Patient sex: M
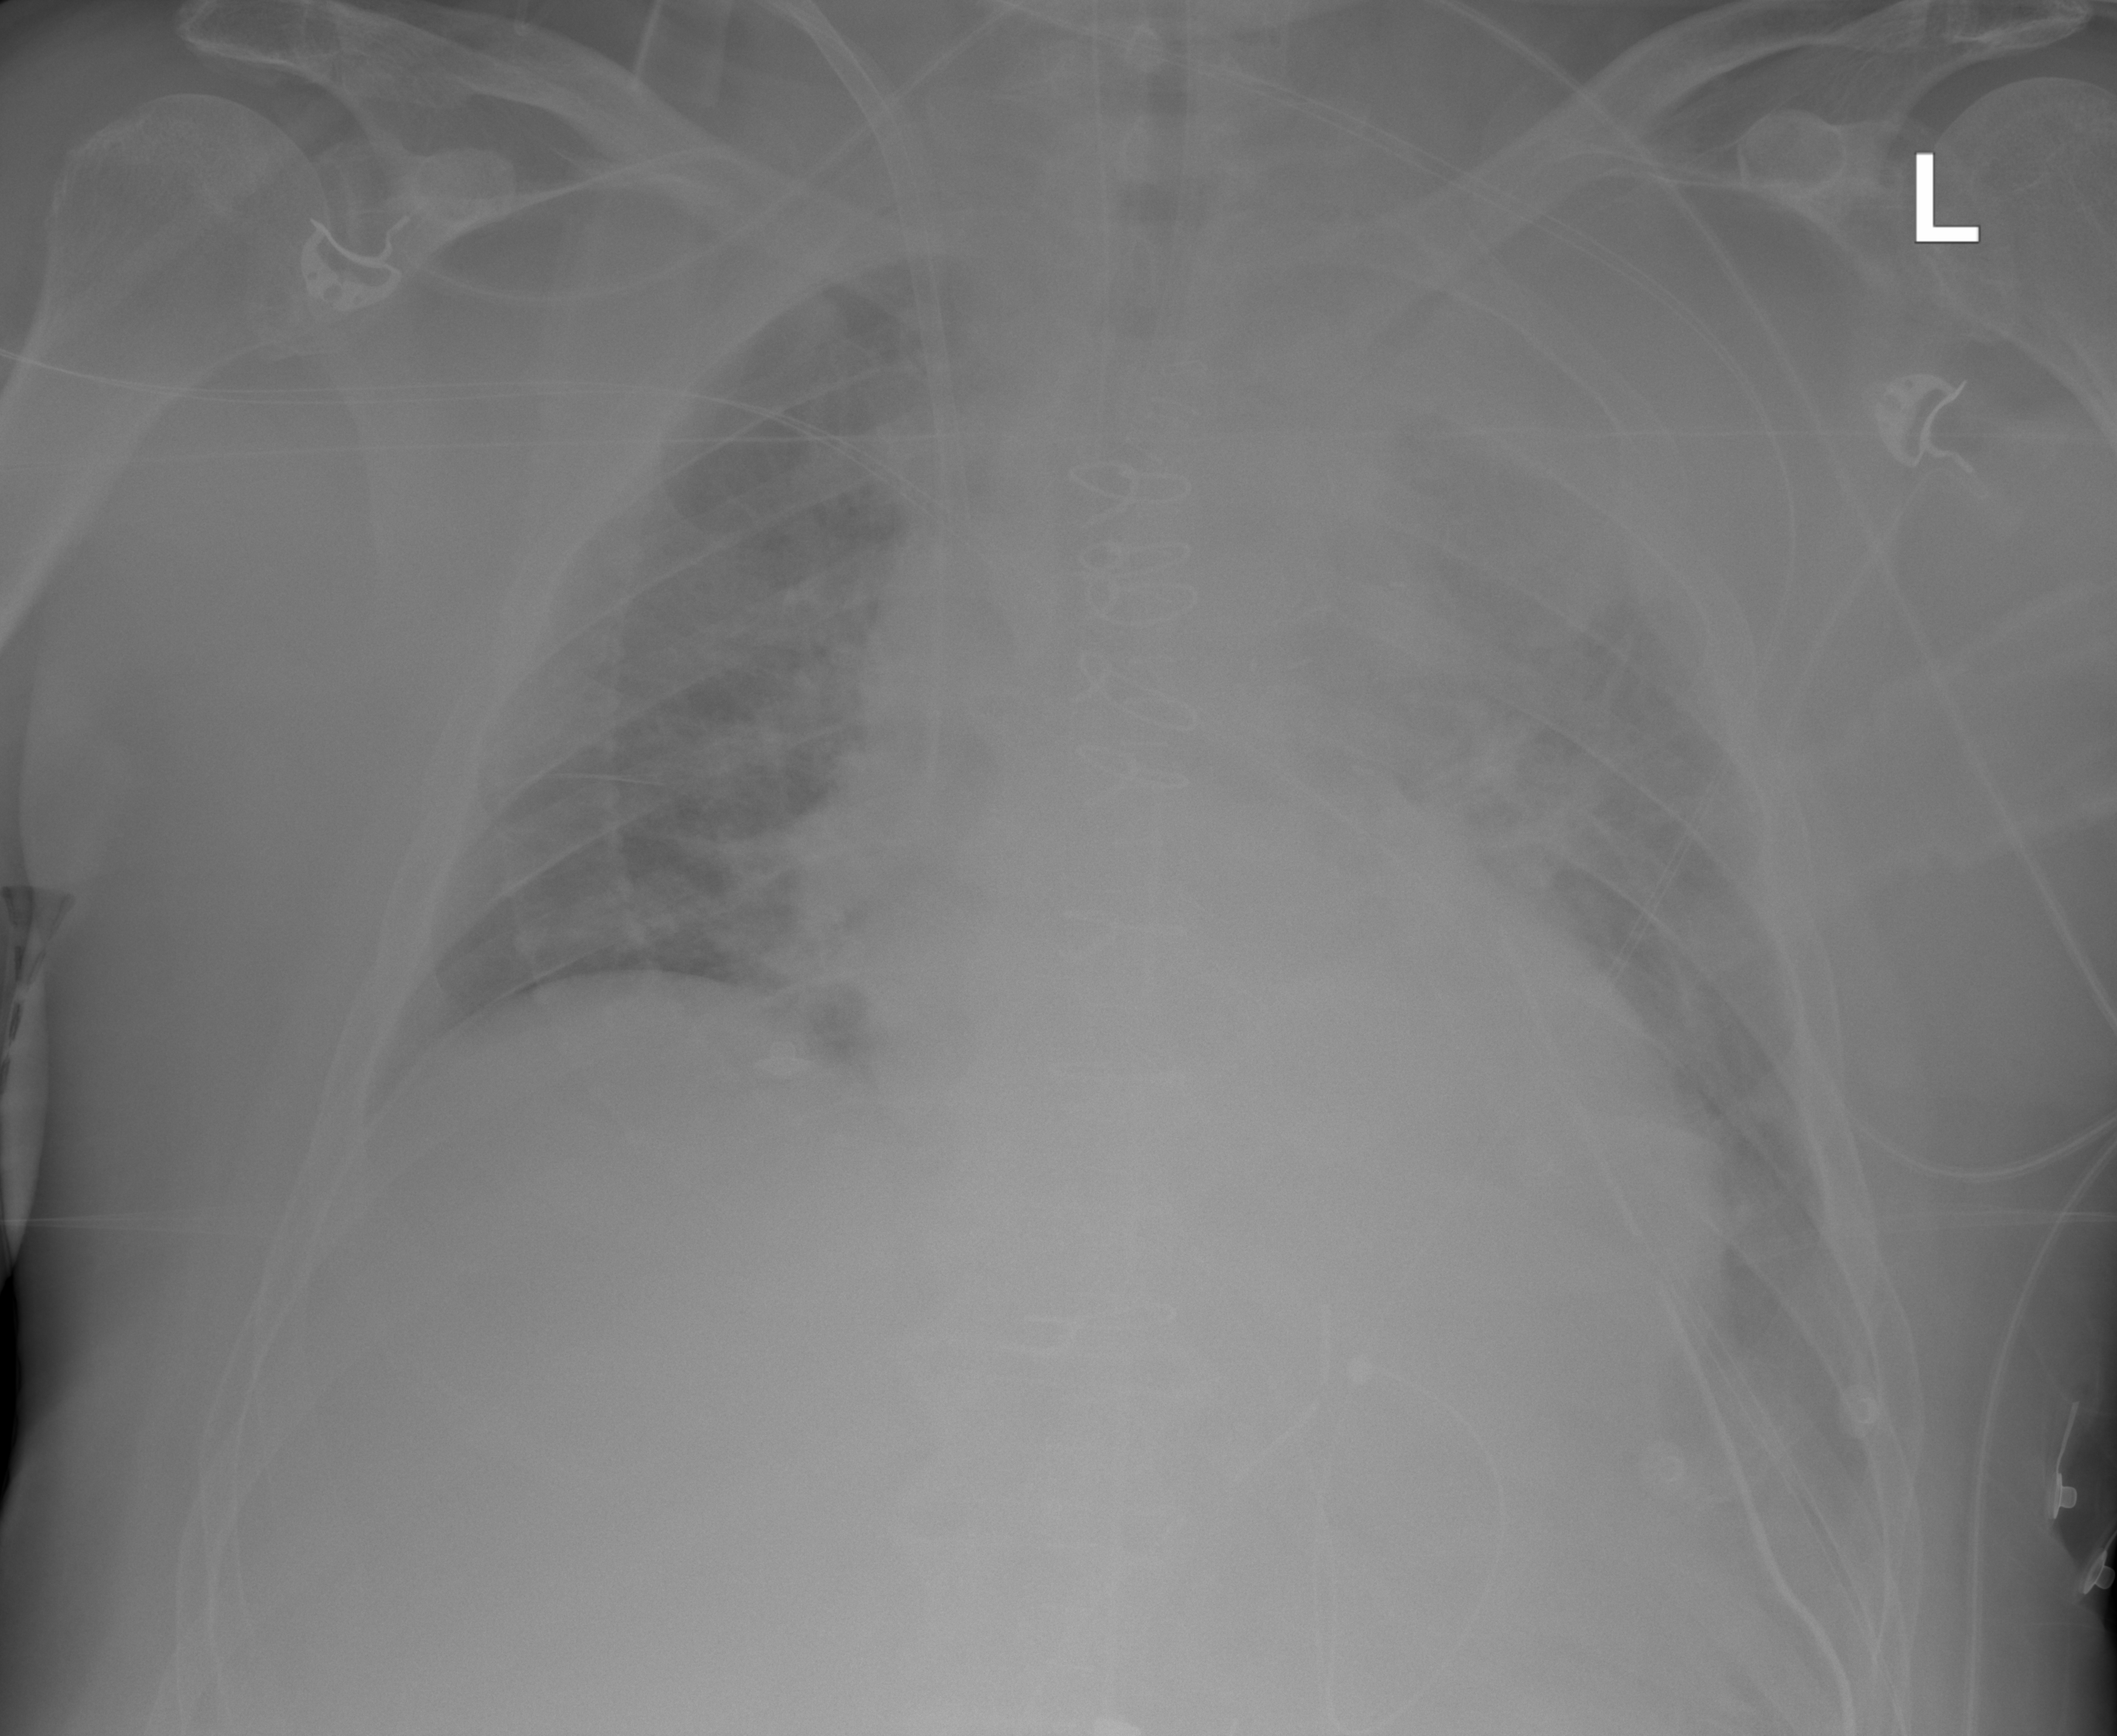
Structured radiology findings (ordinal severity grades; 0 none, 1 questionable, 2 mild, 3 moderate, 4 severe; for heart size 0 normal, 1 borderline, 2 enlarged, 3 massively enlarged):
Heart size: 2
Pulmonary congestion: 2
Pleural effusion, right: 1
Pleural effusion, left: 2
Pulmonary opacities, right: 2
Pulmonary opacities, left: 2
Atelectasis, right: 0
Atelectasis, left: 2